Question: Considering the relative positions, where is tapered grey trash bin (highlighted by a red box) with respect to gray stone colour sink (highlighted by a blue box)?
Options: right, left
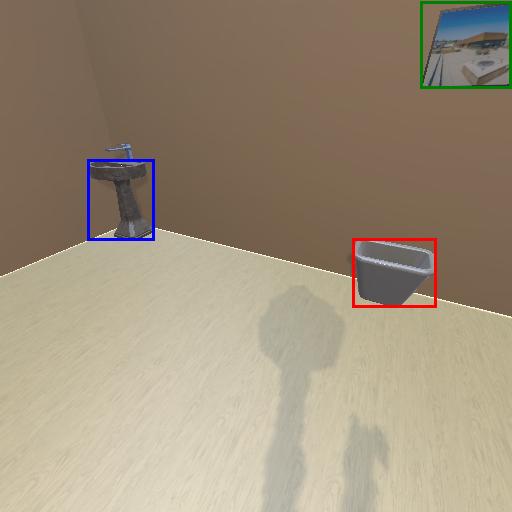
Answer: right